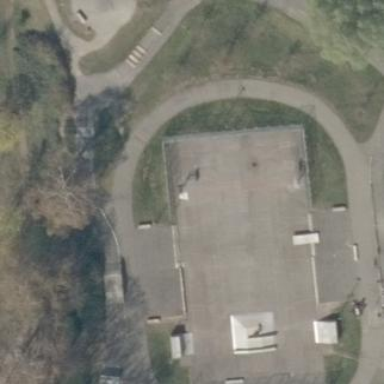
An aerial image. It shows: Basketball court on leisure land pitch.